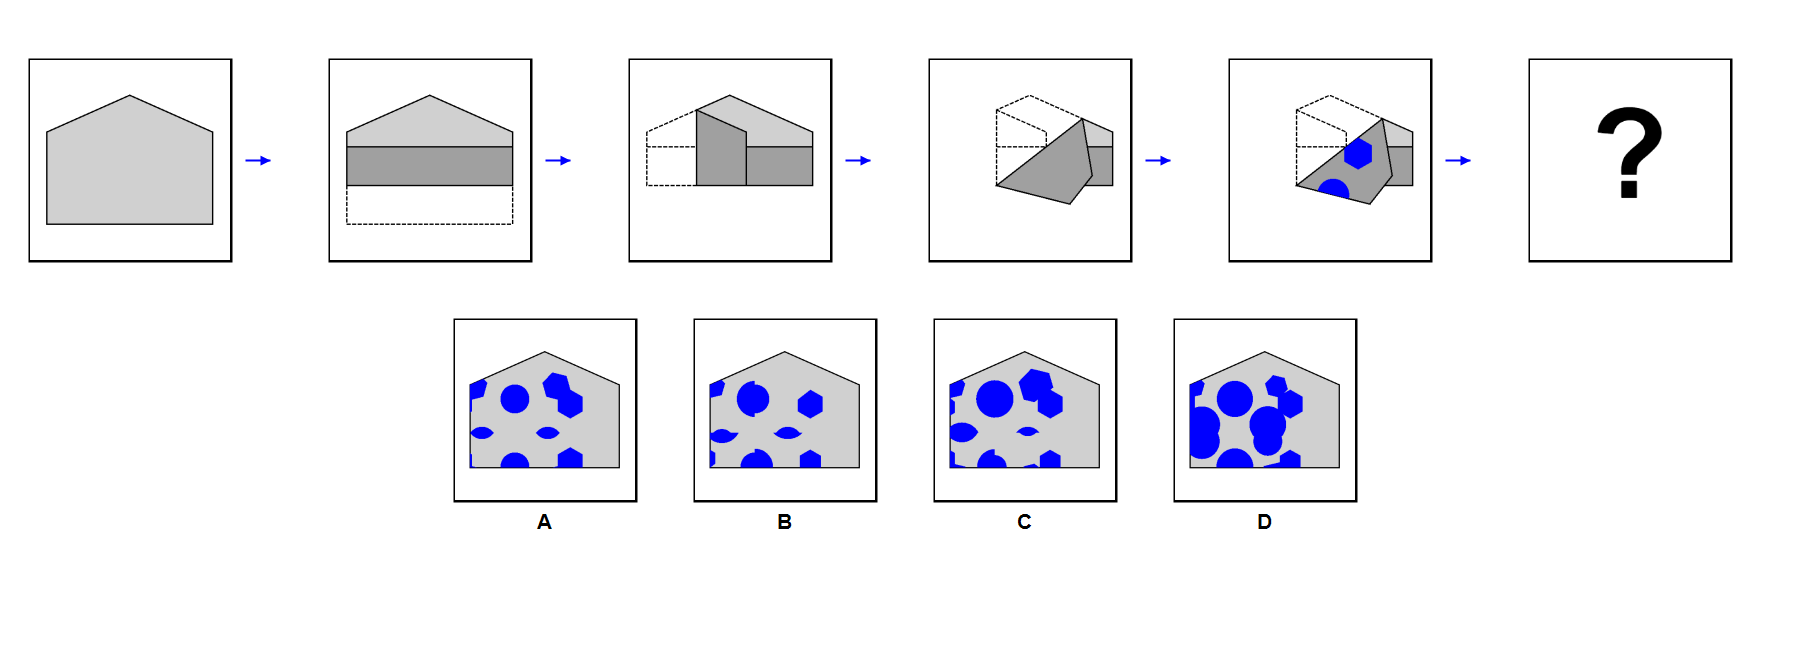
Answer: A